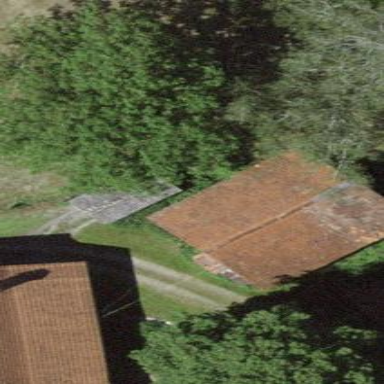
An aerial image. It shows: Rural barn.